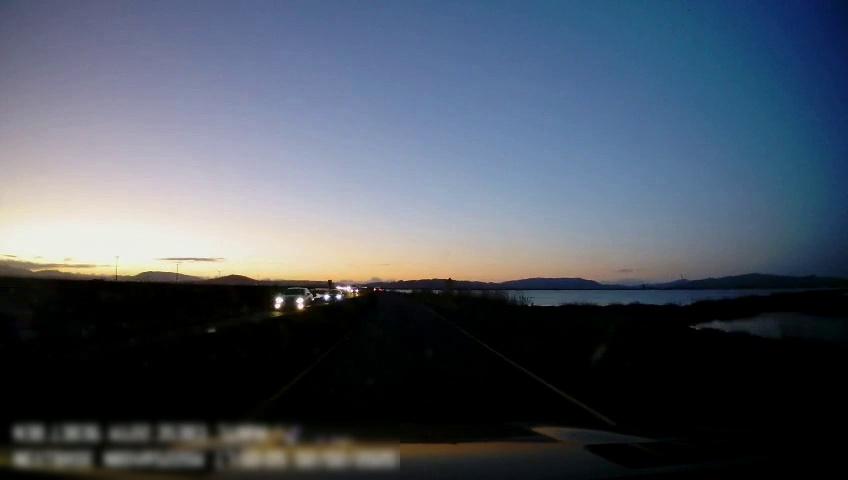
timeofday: Dusk/Dawn/Twilight
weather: Sunny
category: Drivable Space
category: Vehicles | Car
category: Vehicles | SUV
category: Lanes | Current Lane
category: Lanes | Current Lane